Question: I would like to send a syn packet to my httpd server and get a responding syn-ack packet. But when I monitor with Wireshark, the packet is beeing sent by my local interface, 'lo' and not 'eth0'.
I have tried to set some different values in 'setsockopt' as you can see in the code below, but none seems to work, it is always using the 'lo' interface and not 'eth0'. I don't know if it something wrong in the tcp packet that makes it go through local interface, or if it is something else.
'''
#include <cstdlib>
#include <stdio.h>
#include <unistd.h>
#include <sys/socket.h>
#include <netinet/ip.h>
#include <netinet/tcp.h>
#include <arpa/inet.h>
#include <linux/if_packet.h>
#include <linux/if_ether.h>
#define PCKT_LEN 8192
unsigned short csum(unsigned short *buf, int len) {
unsigned long sum;
for(sum=0; len>0; len--)
sum += *buf++;
sum = (sum >> 16) + (sum &0xffff);
sum += (sum >> 16);
return (unsigned short)(~sum);
}
int main(int argc, char** argv) {
char *buffer = new char[PCKT_LEN]();
class iphdr *ip = (struct iphdr *) buffer;
class tcphdr *tcp = (struct tcphdr *) (buffer + sizeof(struct iphdr));
class sockaddr_in sin;
int sd = socket(PF_INET, SOCK_RAW, IPPROTO_TCP);
if(sd < 0) {
perror("socket() error");
exit(-1);
} else {
printf("socket()-SOCK_RAW and tcp protocol is OK.
");
}
sin.sin_family = AF_INET; // Address family
sin.sin_port = htons(atoi("2345")); // Source port
inet_pton(AF_INET, "192.168.1.11", &(sin.sin_addr.s_addr)); // Dest IP - ERROR WAS WRONG IP
ip->ihl = 5;
ip->version = 4;
ip->tos = 16;
ip->tot_len = sizeof(class iphdr) + sizeof(class tcphdr);
ip->id = htons(54321);
ip->frag_off = 0;
ip->ttl = 32;
ip->protocol = 6; // TCP
ip->check = 0; // Done by kernel
inet_pton(AF_INET, "192.168.1.10", &(ip->saddr)); // Source IP
inet_pton(AF_INET, "192.168.1.11", &(ip->daddr)); // Destination IP
// The TCP structure
tcp->source = htons(atoi("2345"));
tcp->dest = htons(atoi("80")); // Destination port
tcp->seq = htonl(1);
tcp->ack_seq = random();
tcp->doff = 5;
tcp->syn = 1;
tcp->ack = 0;
tcp->window = htons(32767);
tcp->check = 0; // Done by kernel
tcp->rst = 0;
tcp->urg_ptr = 0;
ip->check = csum((unsigned short *) buffer, (sizeof(class iphdr) + sizeof(class tcphdr)));
// Bind socket to interface
int iface = 1;
const int *val = &iface;
char *opt = "eth0";
if(setsockopt(sd, IPPROTO_IP, IP_HDRINCL, val, sizeof(iface)) < 0) {
//if(setsockopt(sd, SOL_SOCKET, SO_BINDTODEVICE, opt, 4) < 0) {
perror("setsockopt() error");
exit(-1);
}
else
printf("setsockopt() is OK
");
if(sendto(sd, buffer, ip->tot_len, 0, (sockaddr*)&sin, sizeof(class sockaddr_in)) < 0) {
perror("sendto() error");
exit(-1);
}
else
printf("Send OK!");
close(sd);
return 0;
}
'''
My interfaces:
'''
# ip a
1: lo: <LOOPBACK,UP,LOWER_UP> mtu 65536 qdisc noqueue state UNKNOWN
link/loopback 00:00:00:00:00:00 brd 00:00:00:00:00:00
inet 127.0.0.1/8 scope host lo
inet6 ::1/128 scope host
valid_lft forever preferred_lft forever
2: eth0: <BROADCAST,MULTICAST,UP,LOWER_UP> mtu 1500 qdisc pfifo_fast state UNKNOWN qlen 1000
link/ether 00:0c:29:6e:82:29 brd ff:ff:ff:ff:ff:ff
inet 192.168.1.10/24 brd 192.168.1.255 scope global eth0
inet6 fe80::20c:29ff:fe6e:8229/64 scope link
valid_lft forever preferred_lft forever
'''
'''
...
#include <sys/ioctl.h>
#include <net/if.h>
...
struct ifreq ifr;
memset(&ifr, 0, sizeof(ifr));
snprintf(ifr.ifr_name, sizeof(ifr.ifr_name), "eth0");
if(ioctl(sd, SIOCGIFINDEX, &ifr) < 0) {
perror("ioctl failed!");
return EXIT_FAILURE;
}
if(setsockopt(sd, IPPROTO_IP, IP_HDRINCL, &ifr, sizeof(ifr)) < 0) {
perror("setsockopt() error");
exit(-1);
}
printf("setsockopt() is OK
");
'''
But it still goes through 'lo' interface. Is it something with the bridged networking interface in my virtual machine?
I have now compared my raw ip packets with the ones that hping2 sends and the only thing that differs is the interface id (specified in the frame) and that the ethernet layer does not contain any MAC address information. hping2 sends through the 'eth0' interface and contains all MAC address information. My program does send it through 'lo' and does NOT contain any MAC information ('lo'). Look at this picture:

I have also compared the source code of hping2 with my code in how to construct a raw IP packet and I cannot see anything that would make the packets go through the 'lo' interface as in my case. And I have not clue at all why the heck my program won't include any MAC addresses in my packets. Everything else in my packet is equal to the contents in the hping2 packets, except sequence number which is randomized.
Any other ideas?
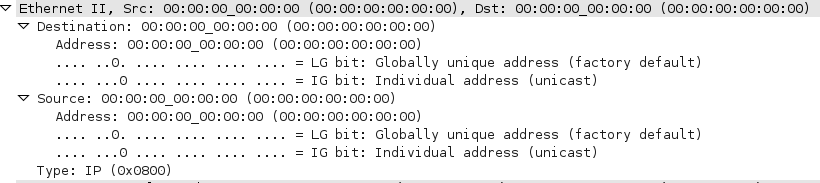
Answer: Solved it myself. It was the 'sin.sin_addr.s_addr' that pointed at the senders IP, but it had to be the servers ip! Be careful because it isn't always easy to see such errors in the code! :-)
Now the packets contain correct MAC information.
The next problem is why I don't get any 'syn-acks' from the server, but I will make a new question for that issue.